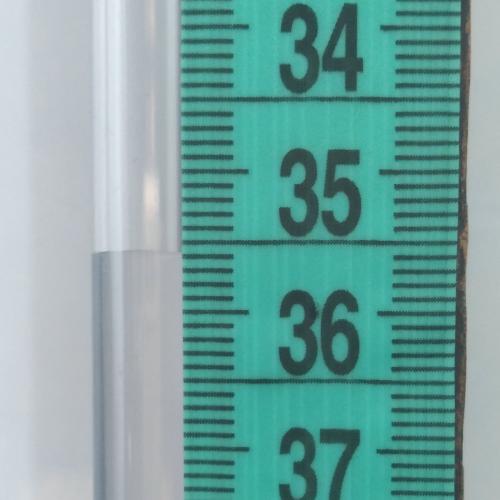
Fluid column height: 35.6 cm